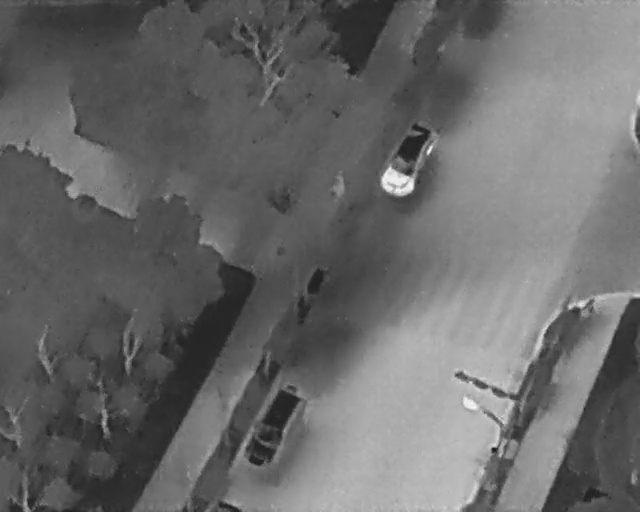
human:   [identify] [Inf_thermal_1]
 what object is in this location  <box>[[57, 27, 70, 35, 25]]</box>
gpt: <ref>1 large car at the center</ref>